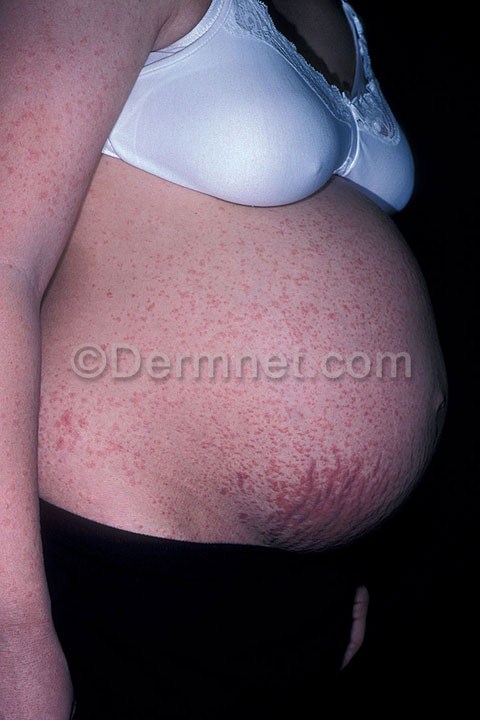
Disease: Urticaria Hives